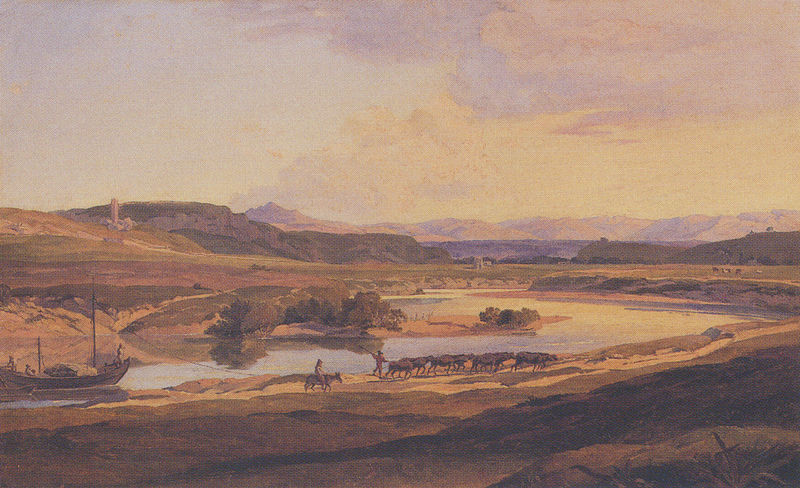
Titel: Die Tiberschleife an der Acqua Acetosa mit Treidlern
Künstler: Johann Wilhelm Schirmer
Standort: Jülich
Institution: Stadtgeschichtliches Museum Jülich
Schlagwörter: baum, berg, blau, dunkel, felsen, gemälde, himmel, mann, wasser, wolken, bäume, fluss, gelb, grün, kirchturm, landschaft, menschen, ocker, sand, see, teich, ufer, abend, braun, hell, hintergrund, licht, männer, pastell, weiss, gras, haus, rot, tiere, weg, wiese, wolke, malerei, anzug, blass, öl, bach, dämmerung, ebene, feld, felder, ferne, horizont, hügel, kühe, natur, spiegelung, weide, weite, busch, flach, gebüsch, gewässer, kanal, kirche, pfad, insel, land, schnur, pflanzen, rosa, wald, zart, bauern, boot, boote, esel, kahn, pferd, reiter, turm, reiten, aussicht, schiff, segelboot, italien, mast, segelschiff, last, berge, dünen, fels, gebirge, wüste, bergkette, lila, sonnenuntergang, violett, herde, idylle, treiben, ziehen, rand, masten, böschung, romantik, staffage, abendrot, savanne, oase, vanitas, ruine, rinder, burg, fracht, seil, idyll, romantisch, richtung, agave, stimmungsbild, auen, bergzug, bood, hirte, hirten, hüten, schäfer, format, koch, abendlicht, hügelkette, himmelw, schlepper, reittier, cowboy, hirt, hüter, schif, auschnitt, flussschleife, anton koch, talkessel, rinderherde, geold, viehtreiber, trekken, treidel, flou´, treidelpferd